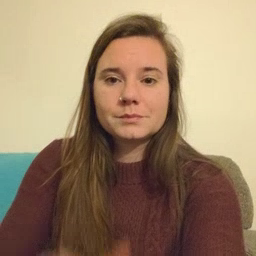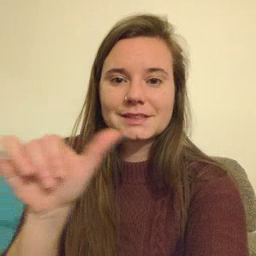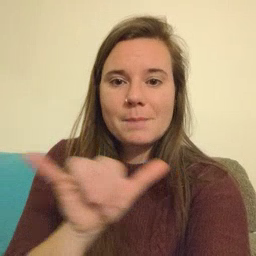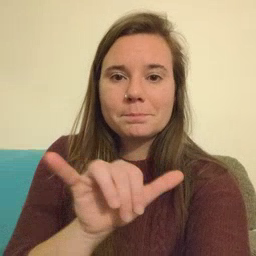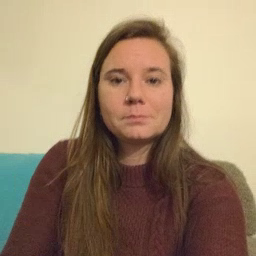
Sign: same